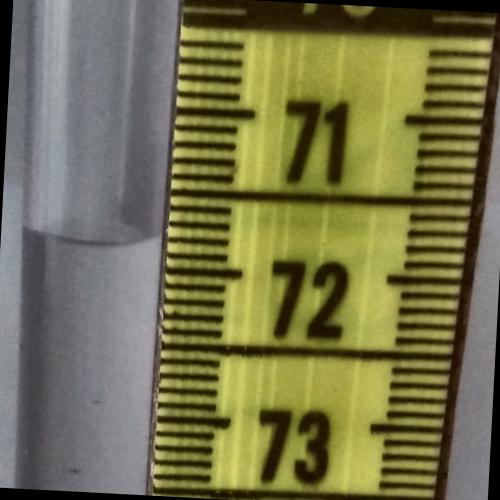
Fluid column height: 71.8 cm